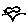
Label: bird